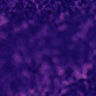
Metastatic tissue present: no